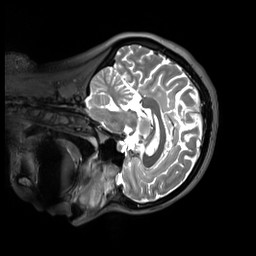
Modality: T2w
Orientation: sagittal
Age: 27
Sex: female
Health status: healthy
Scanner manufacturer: siemens
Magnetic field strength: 3 T
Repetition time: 3.2 s
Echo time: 0.412 s